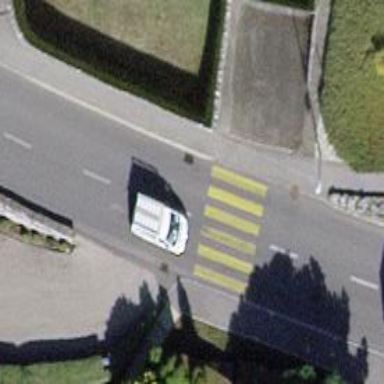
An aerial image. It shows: Zebra crossing on the road.